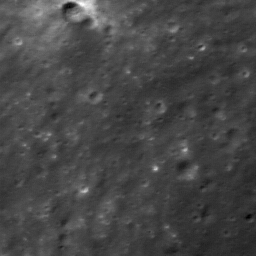
Host type: background_regolith
Lunar coordinates: latitude nan, longitude nan